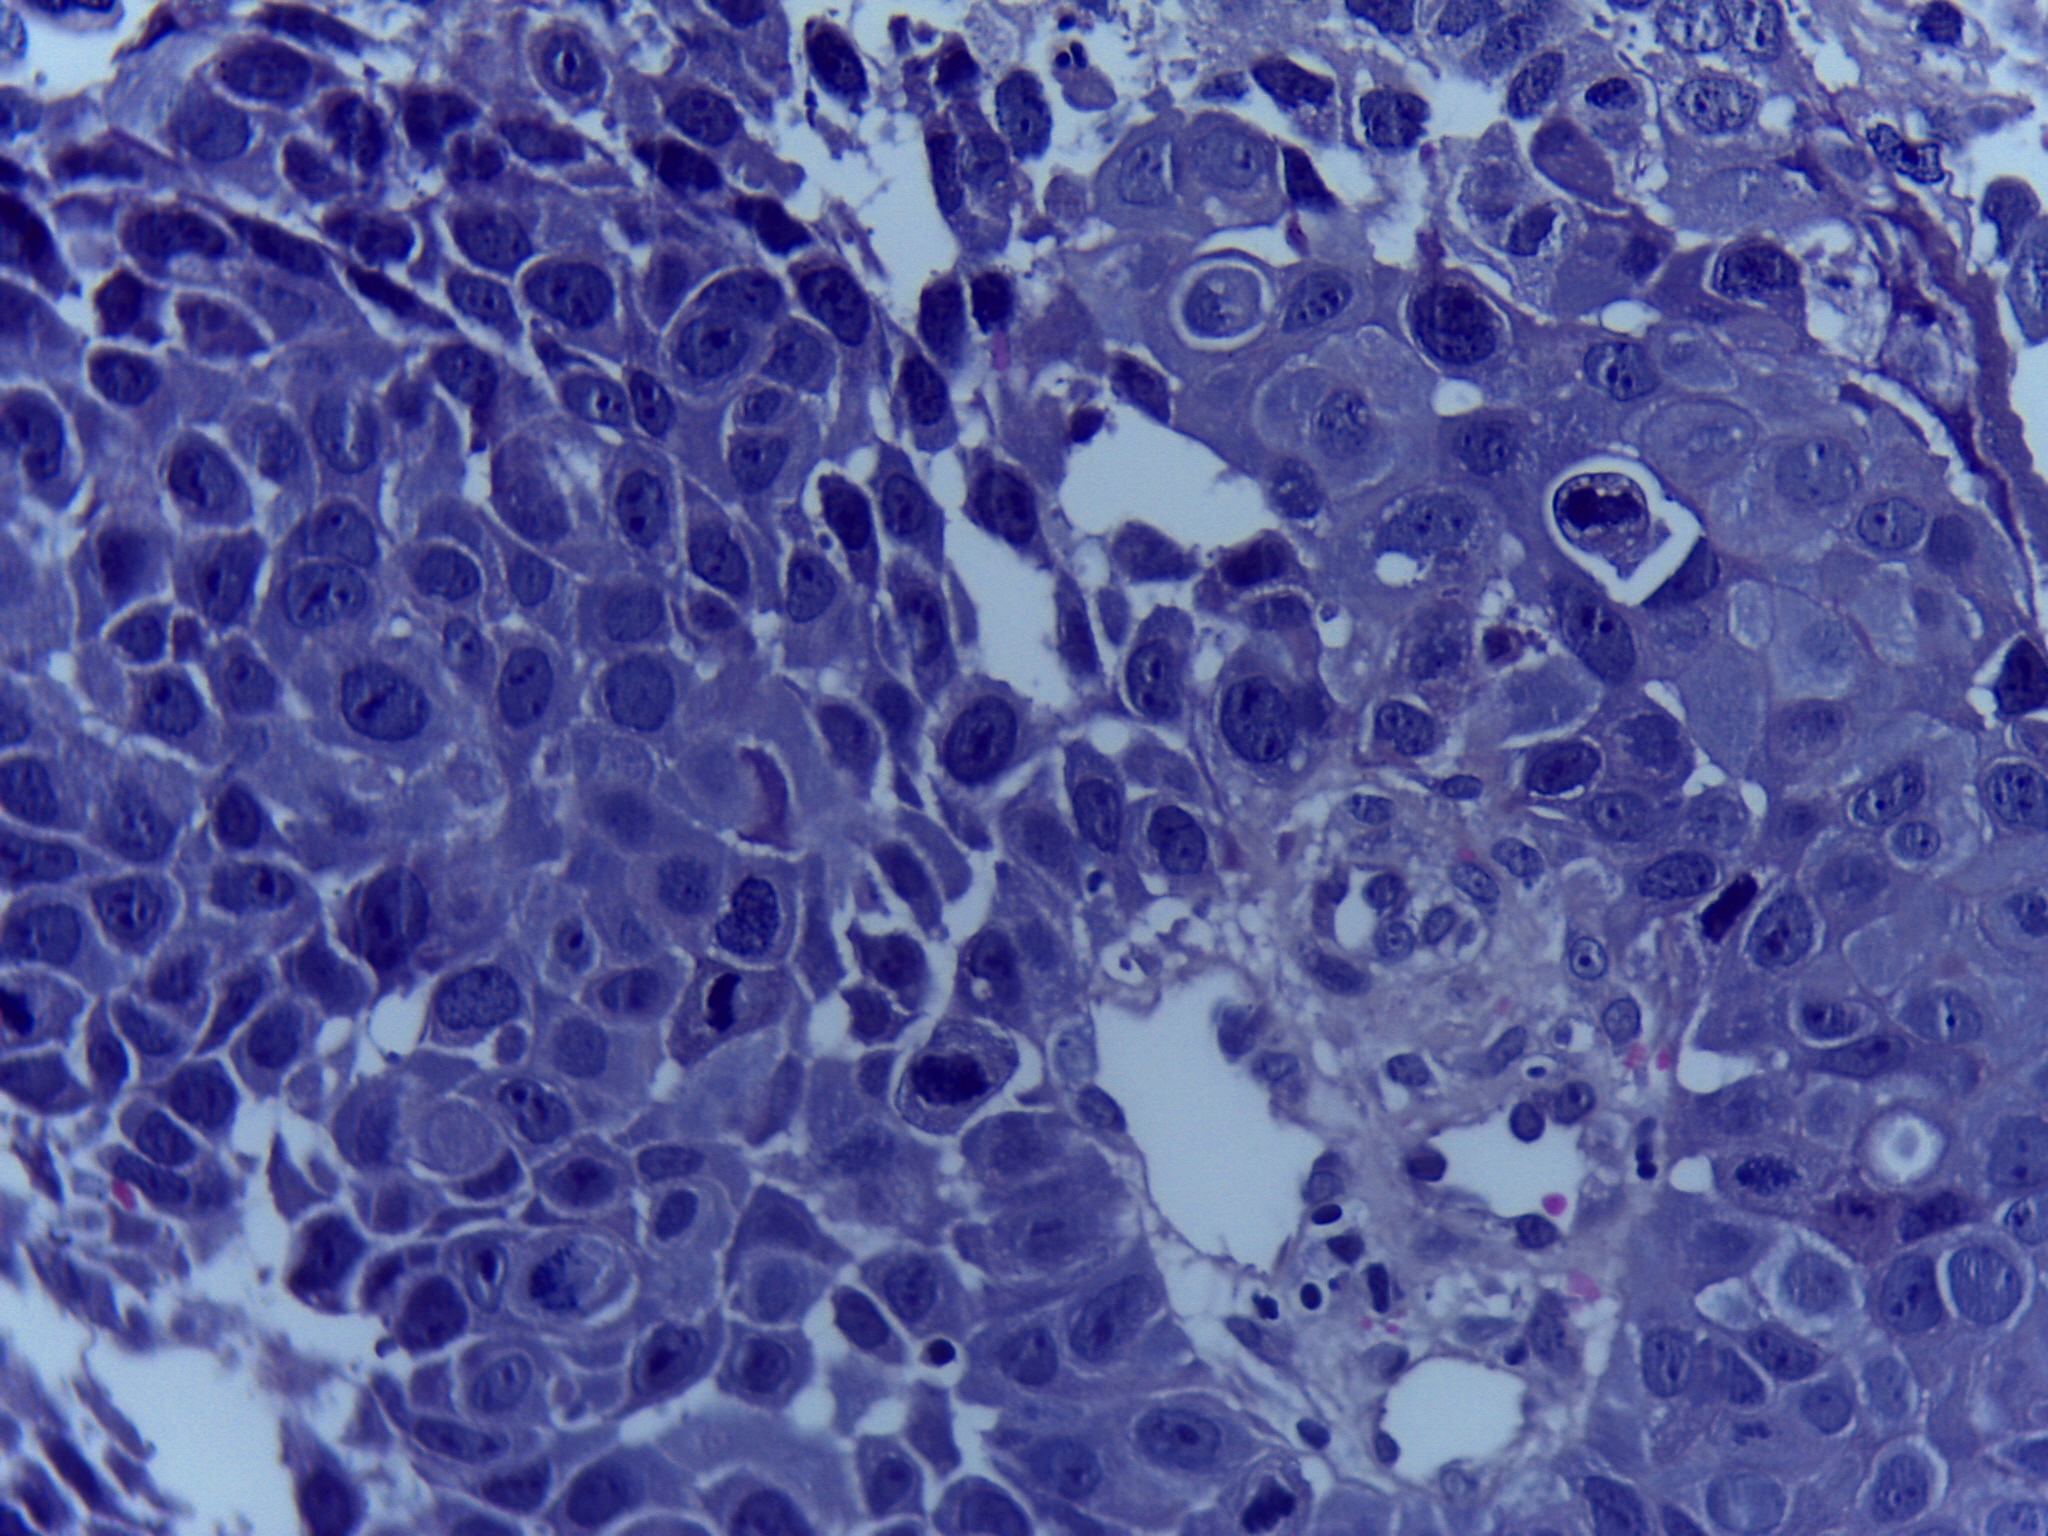
Diagnosis: OSCC